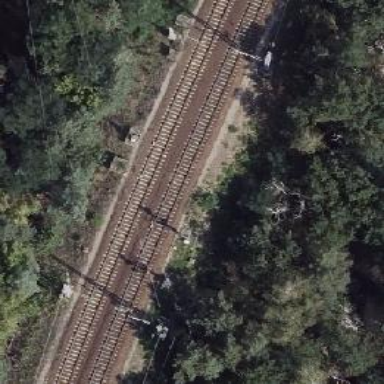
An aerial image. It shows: Railway signal.